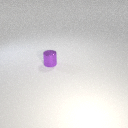
small purple metal cylinder